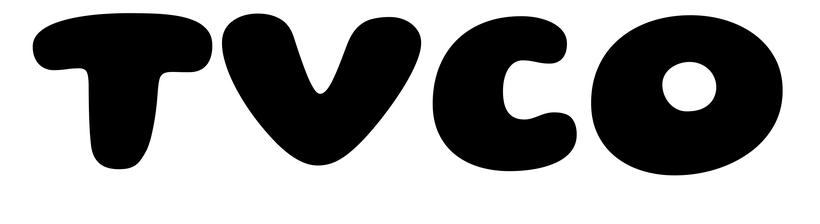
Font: Gluten_ExtraBold